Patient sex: M
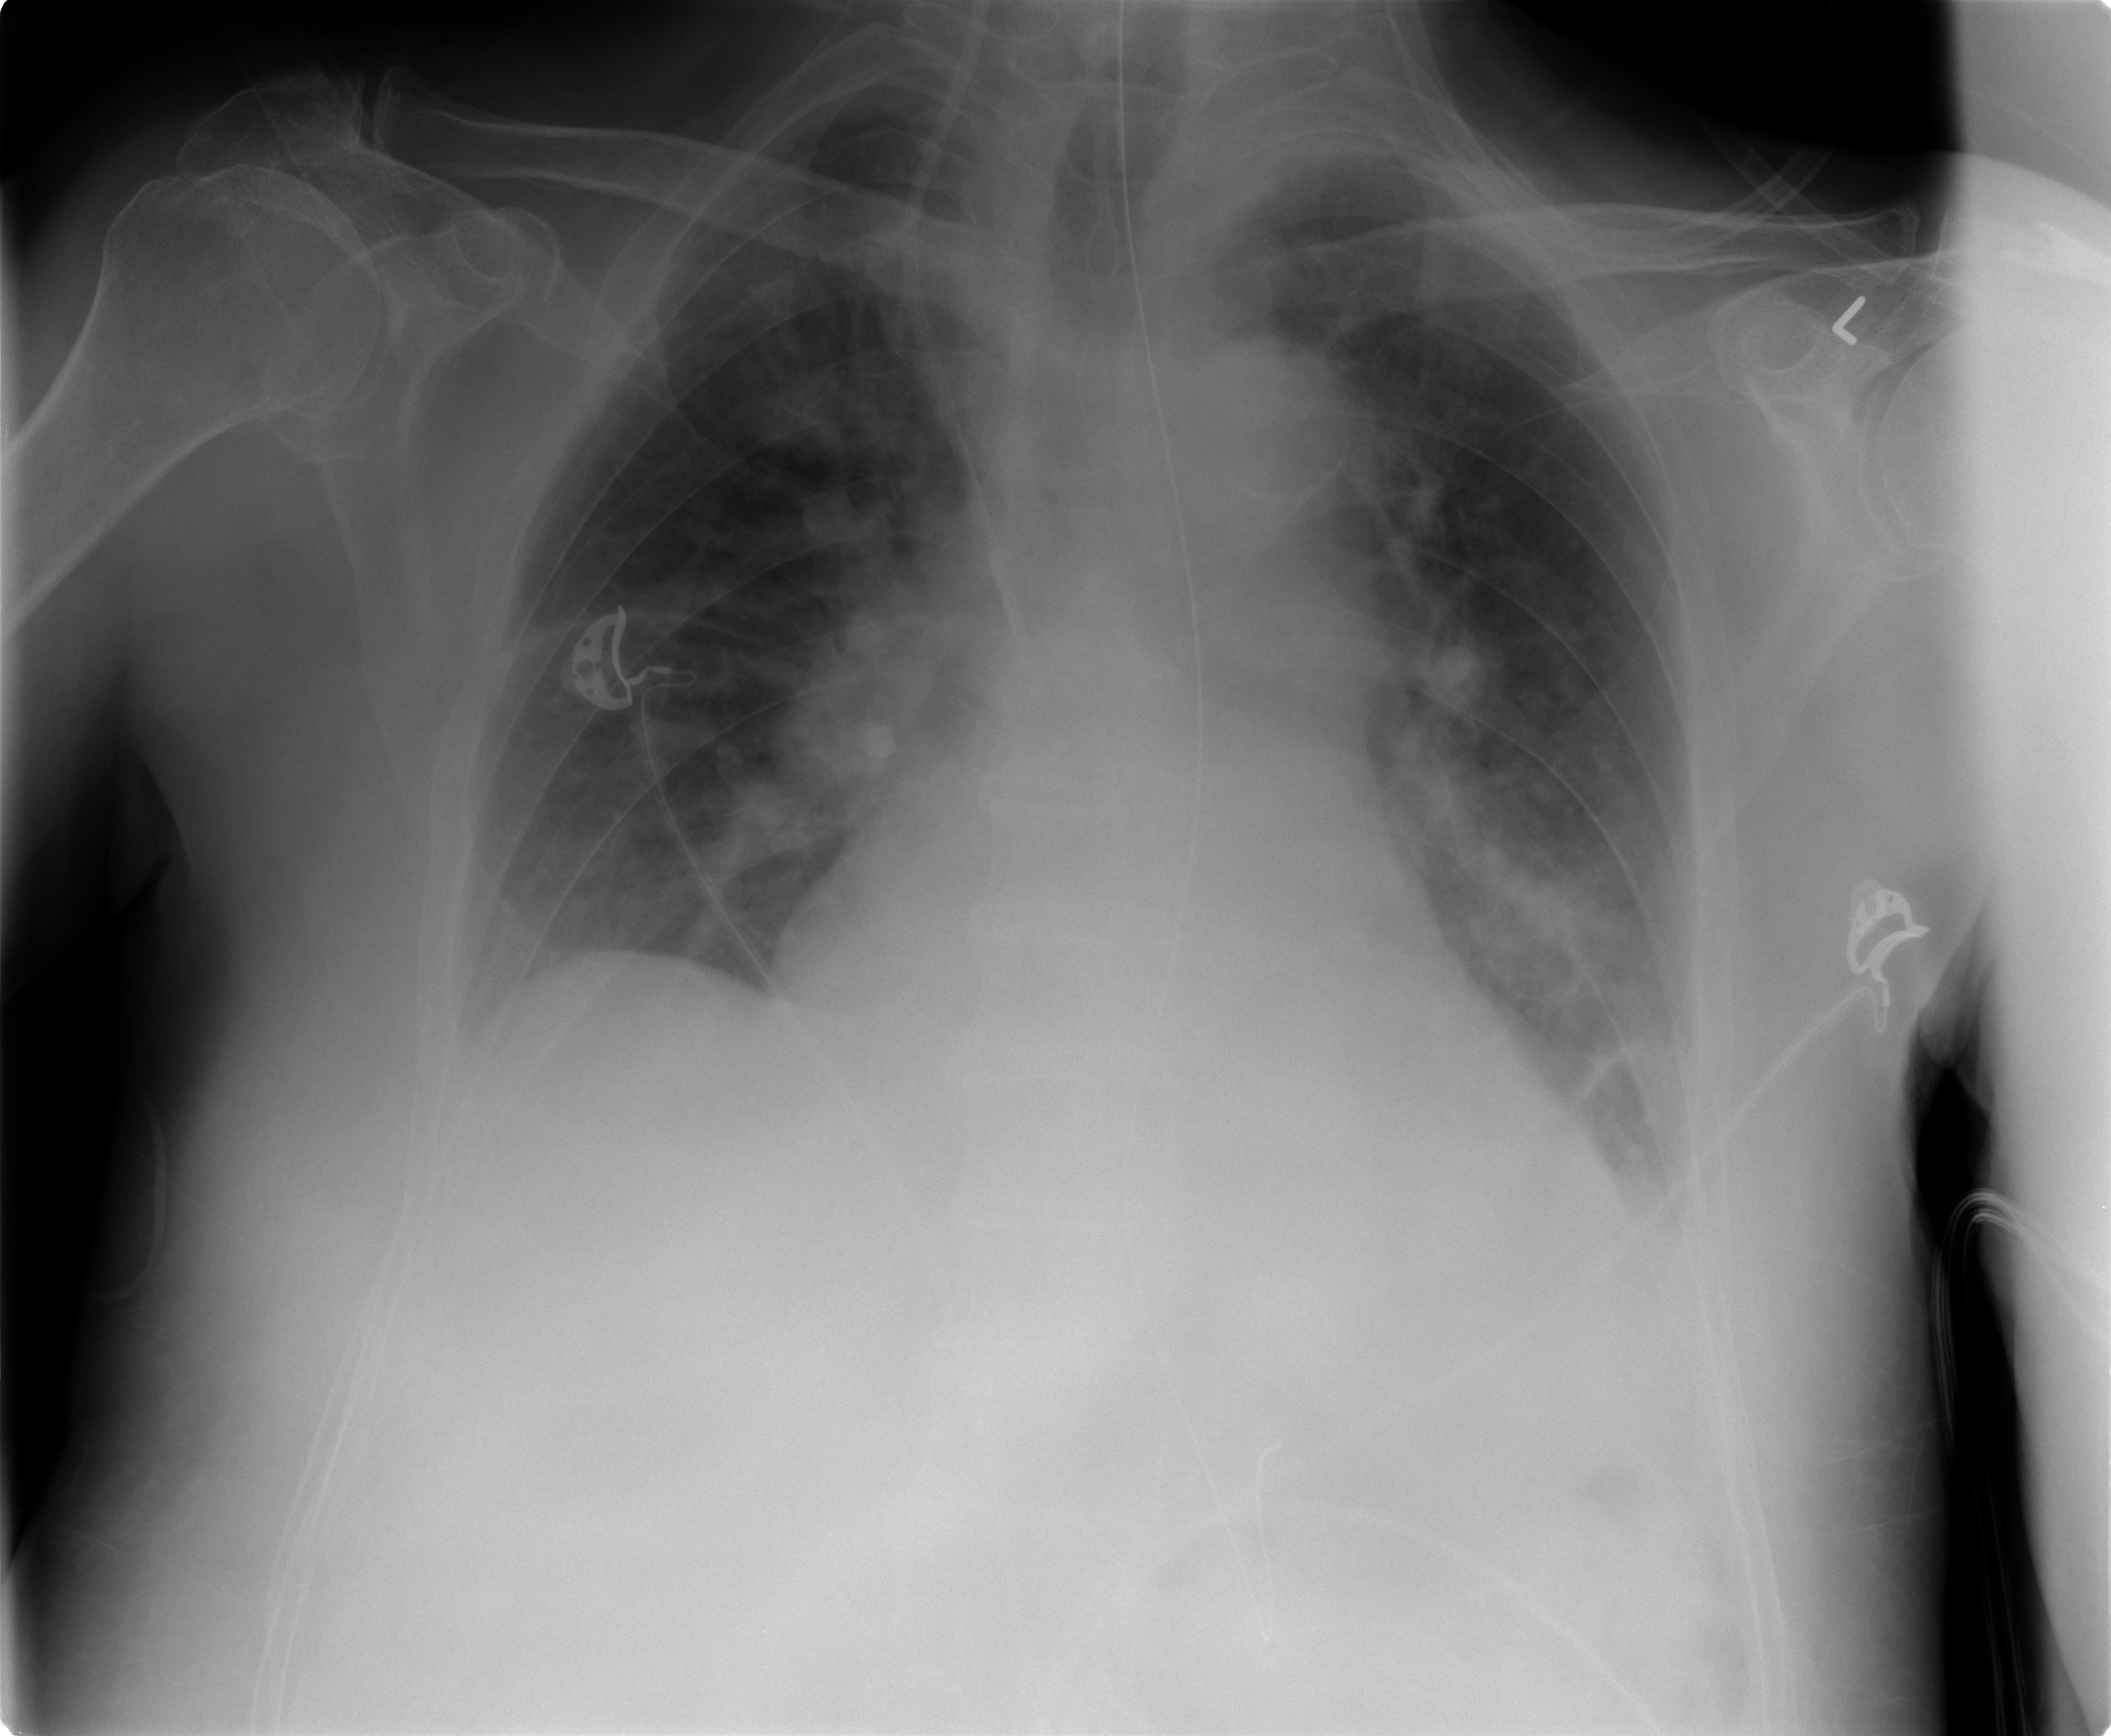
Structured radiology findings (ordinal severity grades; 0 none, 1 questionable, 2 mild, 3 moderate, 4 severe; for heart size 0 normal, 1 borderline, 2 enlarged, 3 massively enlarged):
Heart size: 0
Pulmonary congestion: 2
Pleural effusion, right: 2
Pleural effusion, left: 2
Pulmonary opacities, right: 2
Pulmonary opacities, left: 0
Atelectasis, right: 2
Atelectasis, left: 2